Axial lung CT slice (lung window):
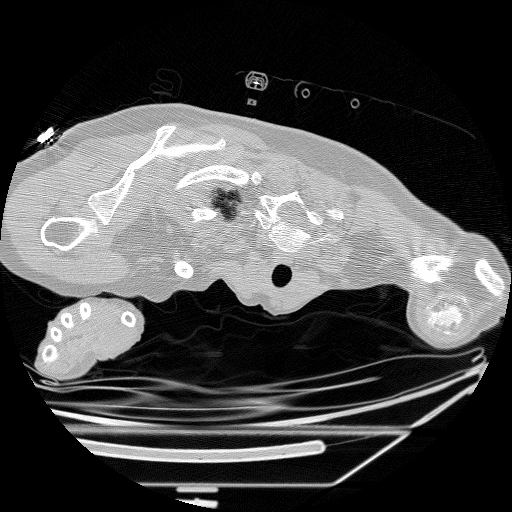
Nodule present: no